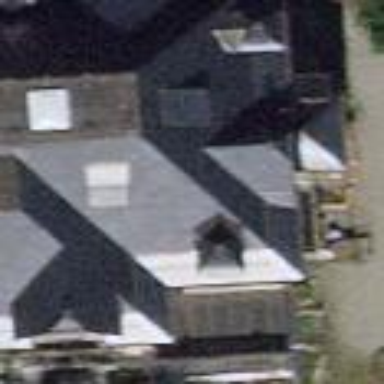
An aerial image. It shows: Semidetached house with tile roof in quadruple saltbox shape.